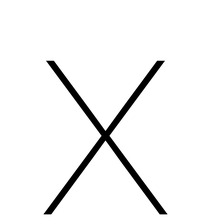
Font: Inter_Thin